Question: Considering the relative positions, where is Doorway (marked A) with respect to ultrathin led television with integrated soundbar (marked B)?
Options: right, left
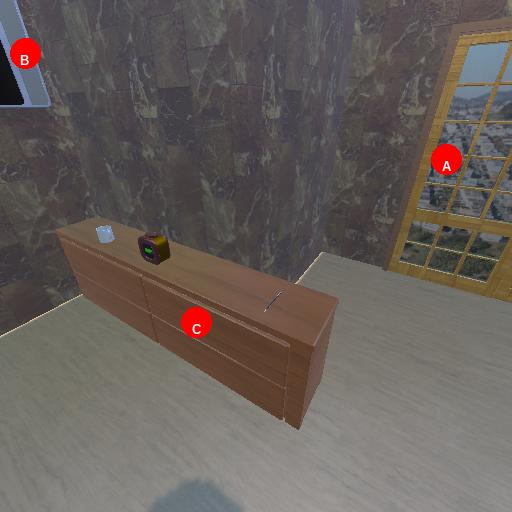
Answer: right